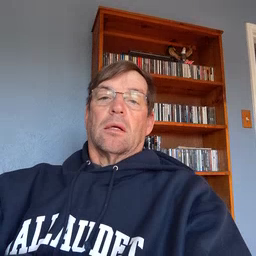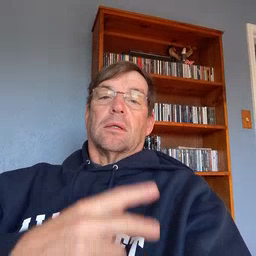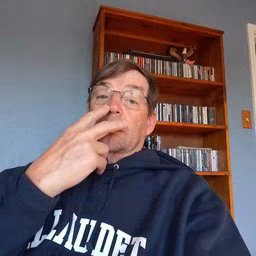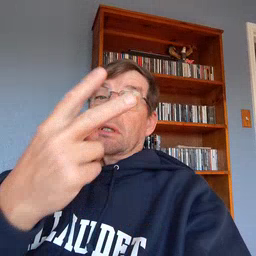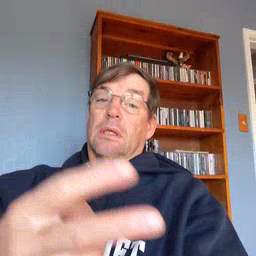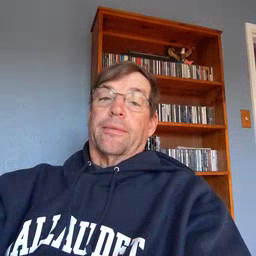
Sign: see